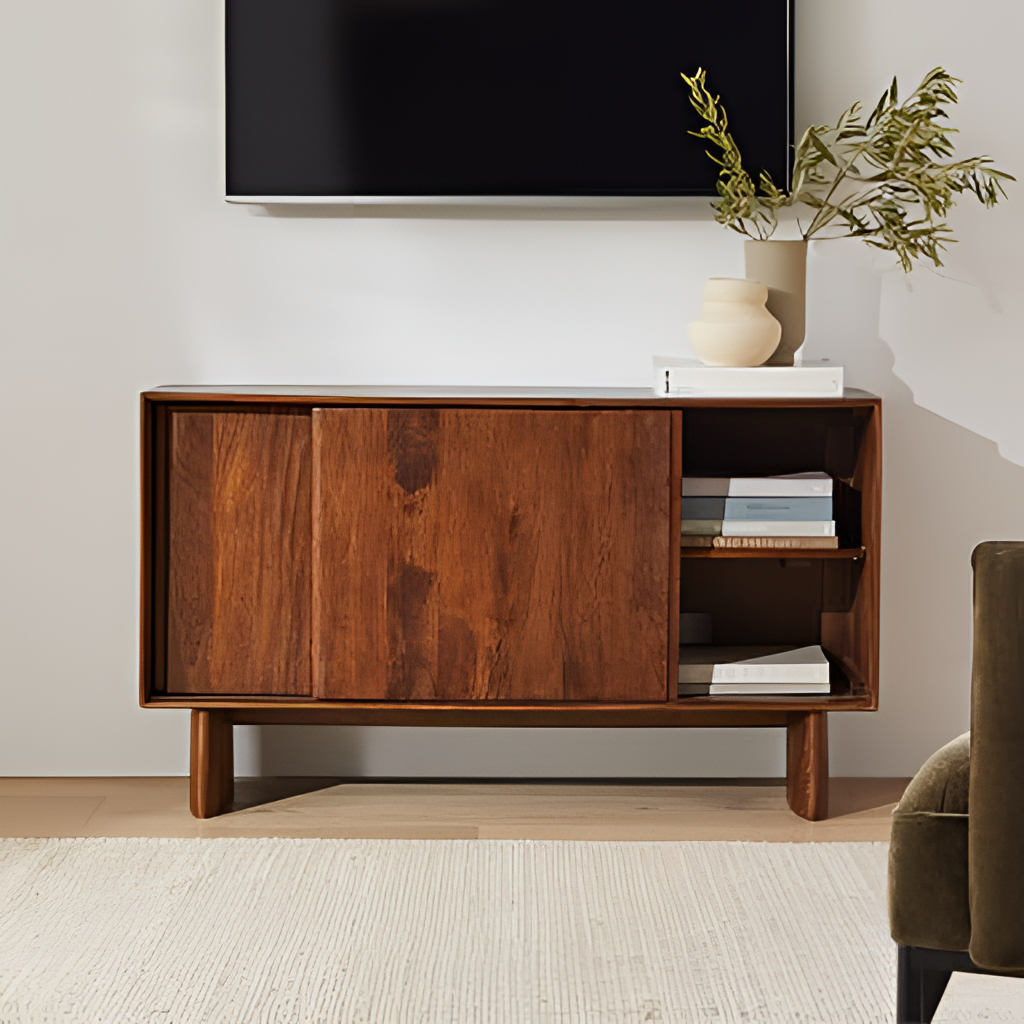
living room, wood cabinet, mid-century modern, beige wood flooring, with plank pattern, paint wallpaper, with solid pattern